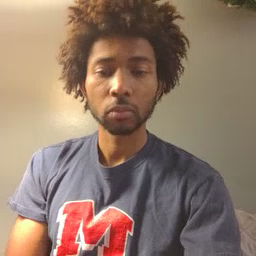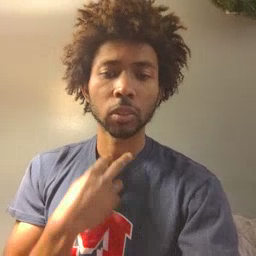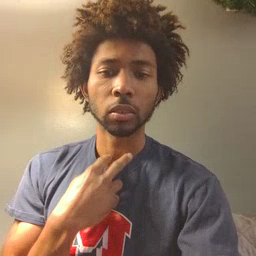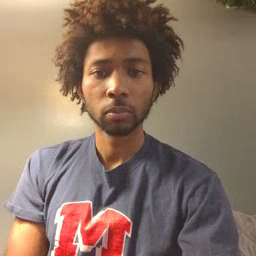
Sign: stuck